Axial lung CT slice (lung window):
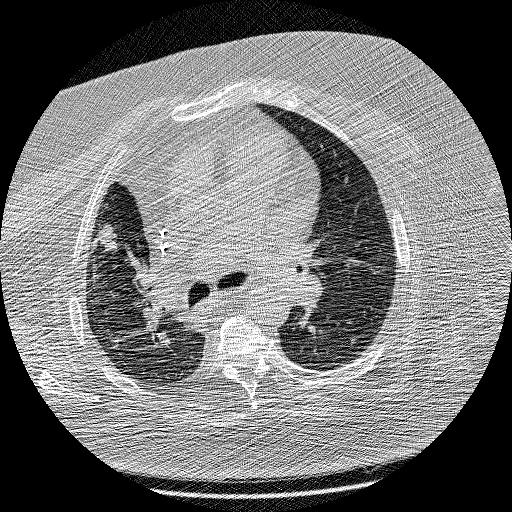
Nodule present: yes
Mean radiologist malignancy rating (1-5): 5